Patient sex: M
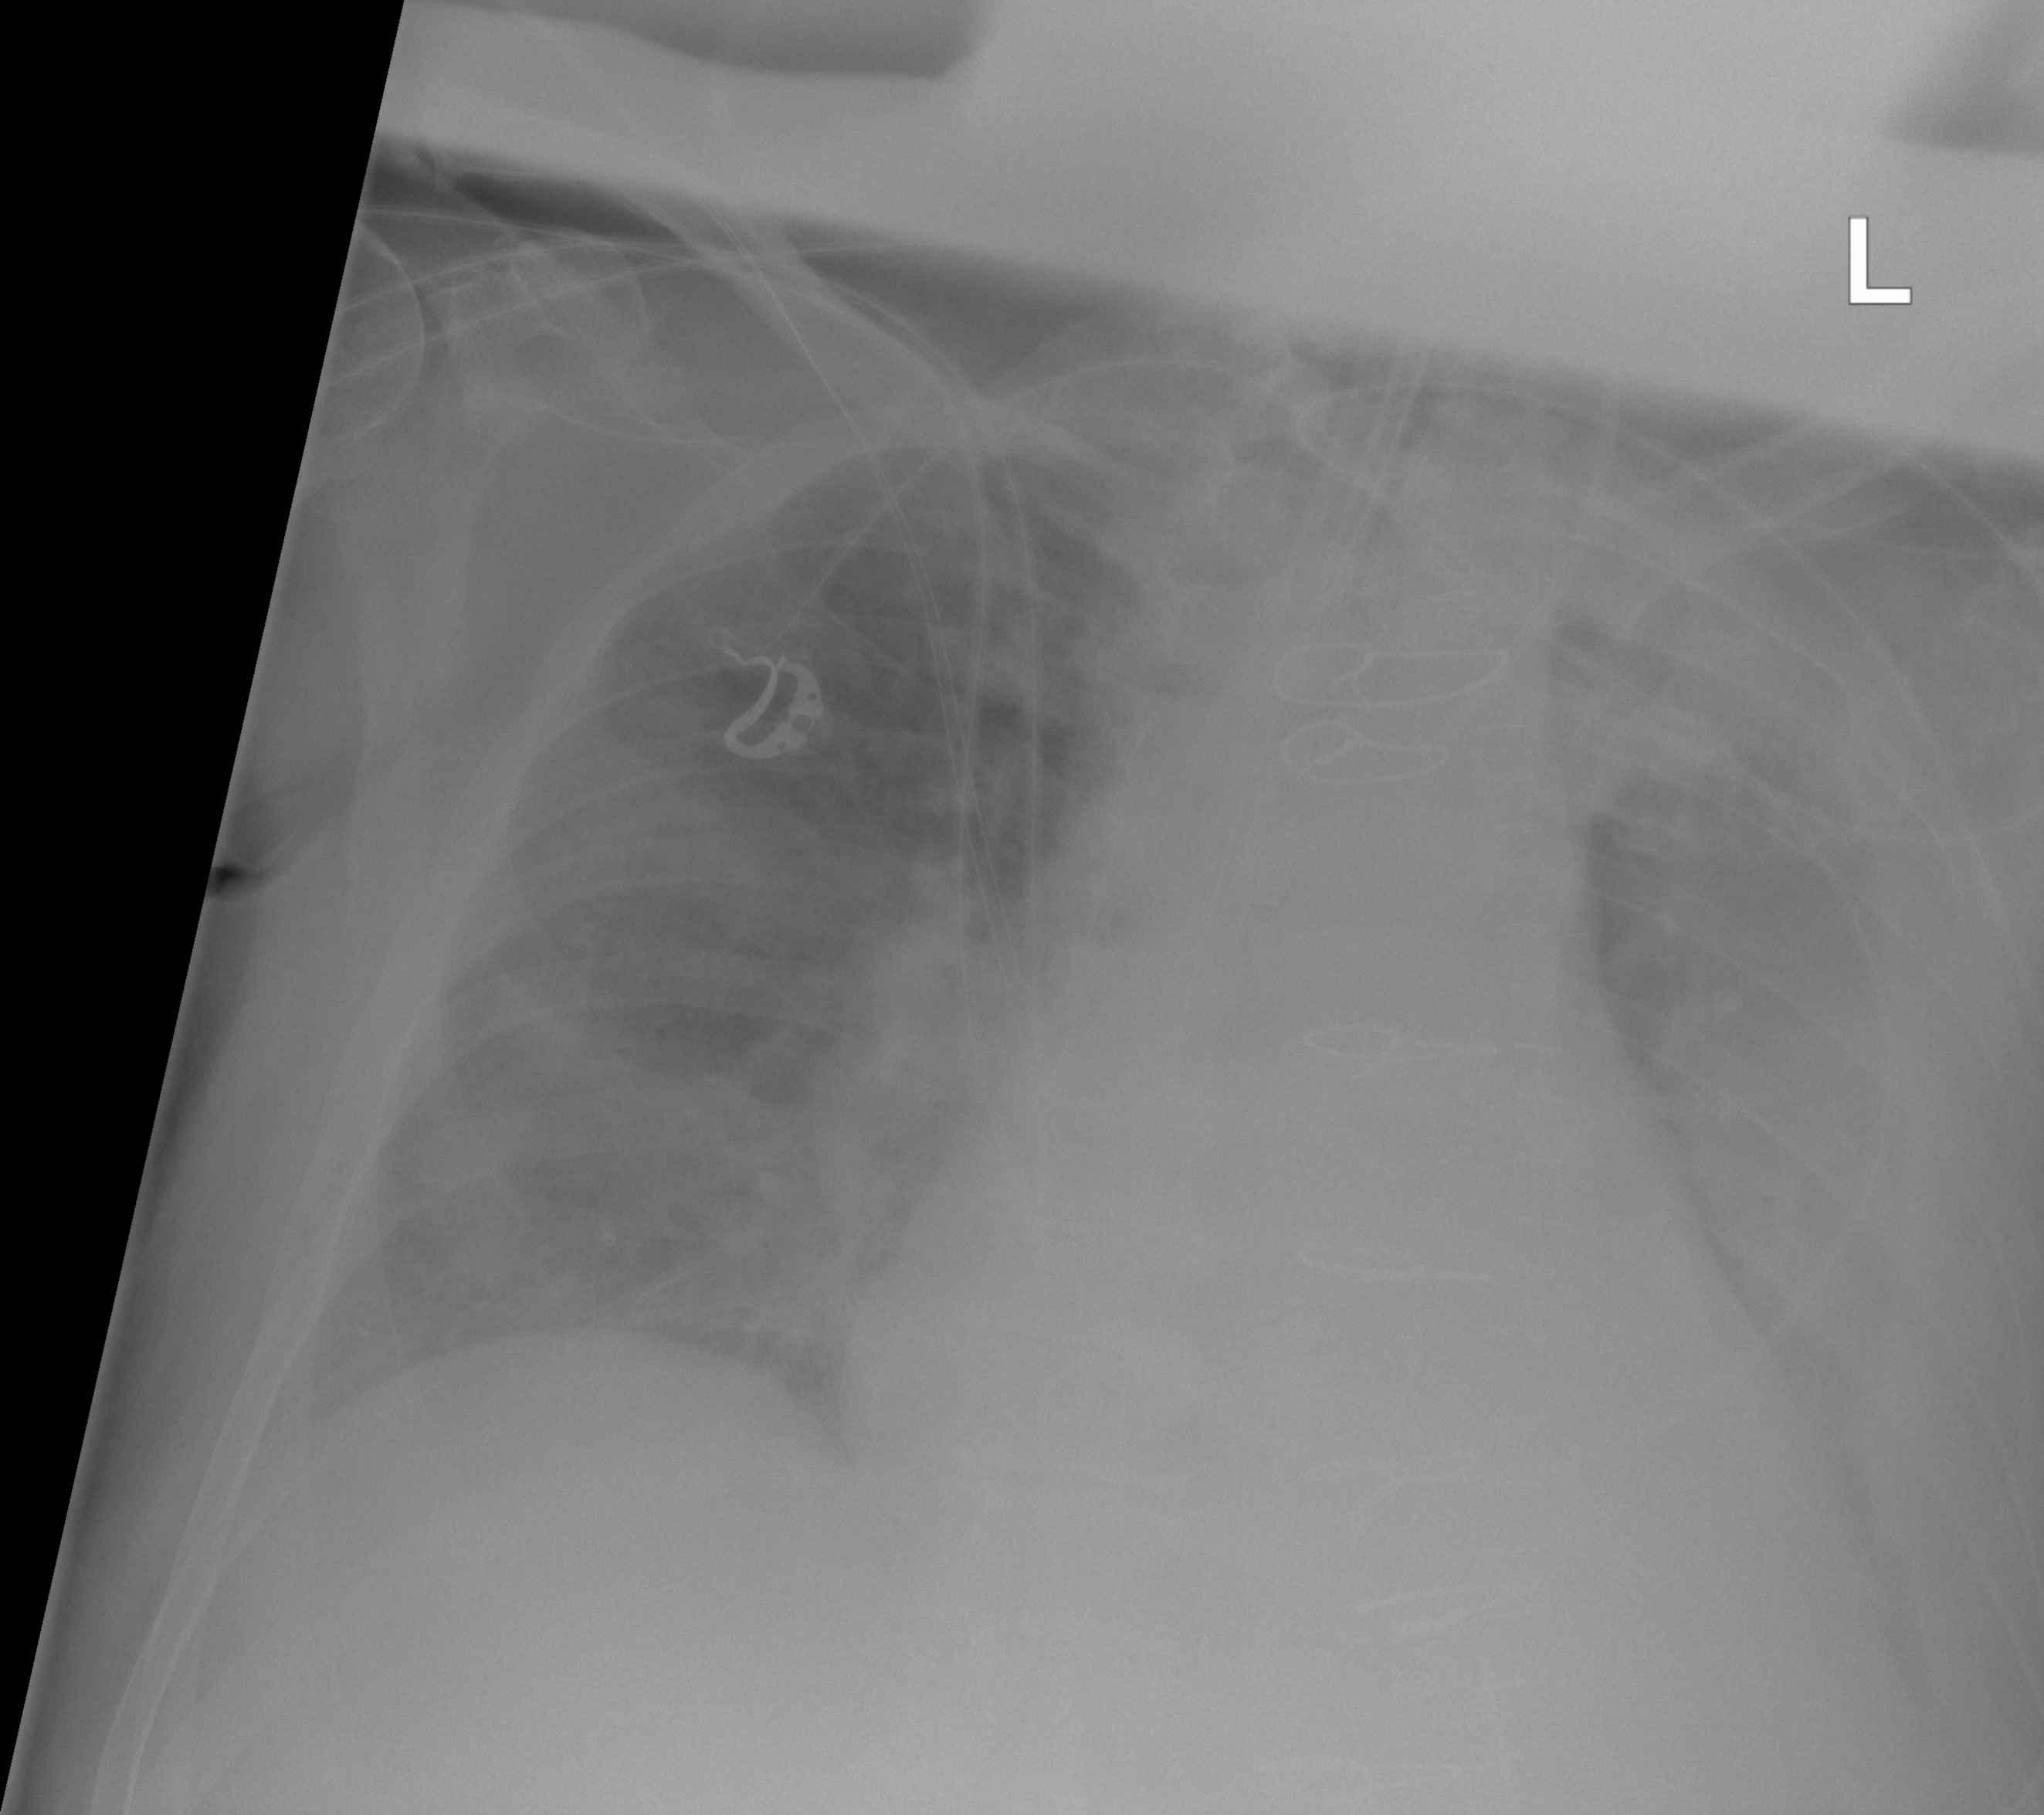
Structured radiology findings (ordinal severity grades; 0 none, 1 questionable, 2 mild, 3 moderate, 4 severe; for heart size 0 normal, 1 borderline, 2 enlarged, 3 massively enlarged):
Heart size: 2
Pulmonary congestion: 2
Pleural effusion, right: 2
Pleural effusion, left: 2
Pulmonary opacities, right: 0
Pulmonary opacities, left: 0
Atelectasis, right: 2
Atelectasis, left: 2